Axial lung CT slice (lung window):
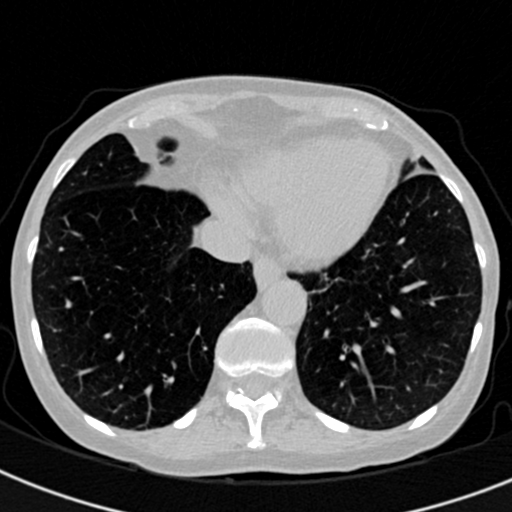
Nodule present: no